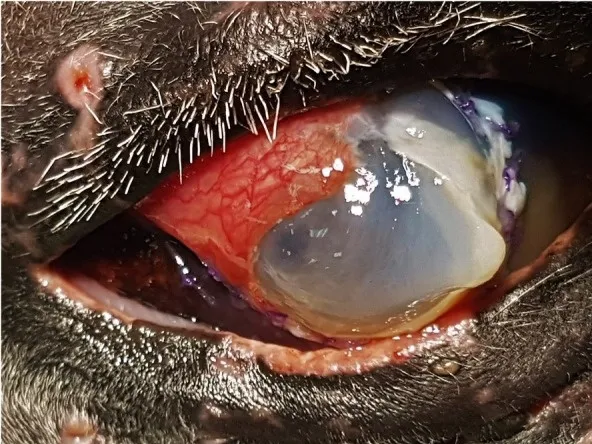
Appearance of the eye 7 days after the conjunctival flap. Note the graft had partially dehisced, the progressive corneal stromal liquefaction, and the presence of a central lateral focal descemetocele (bulging Descemet's membrane).
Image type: medical_photograph (other_medical_photograph)